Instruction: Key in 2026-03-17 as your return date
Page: home
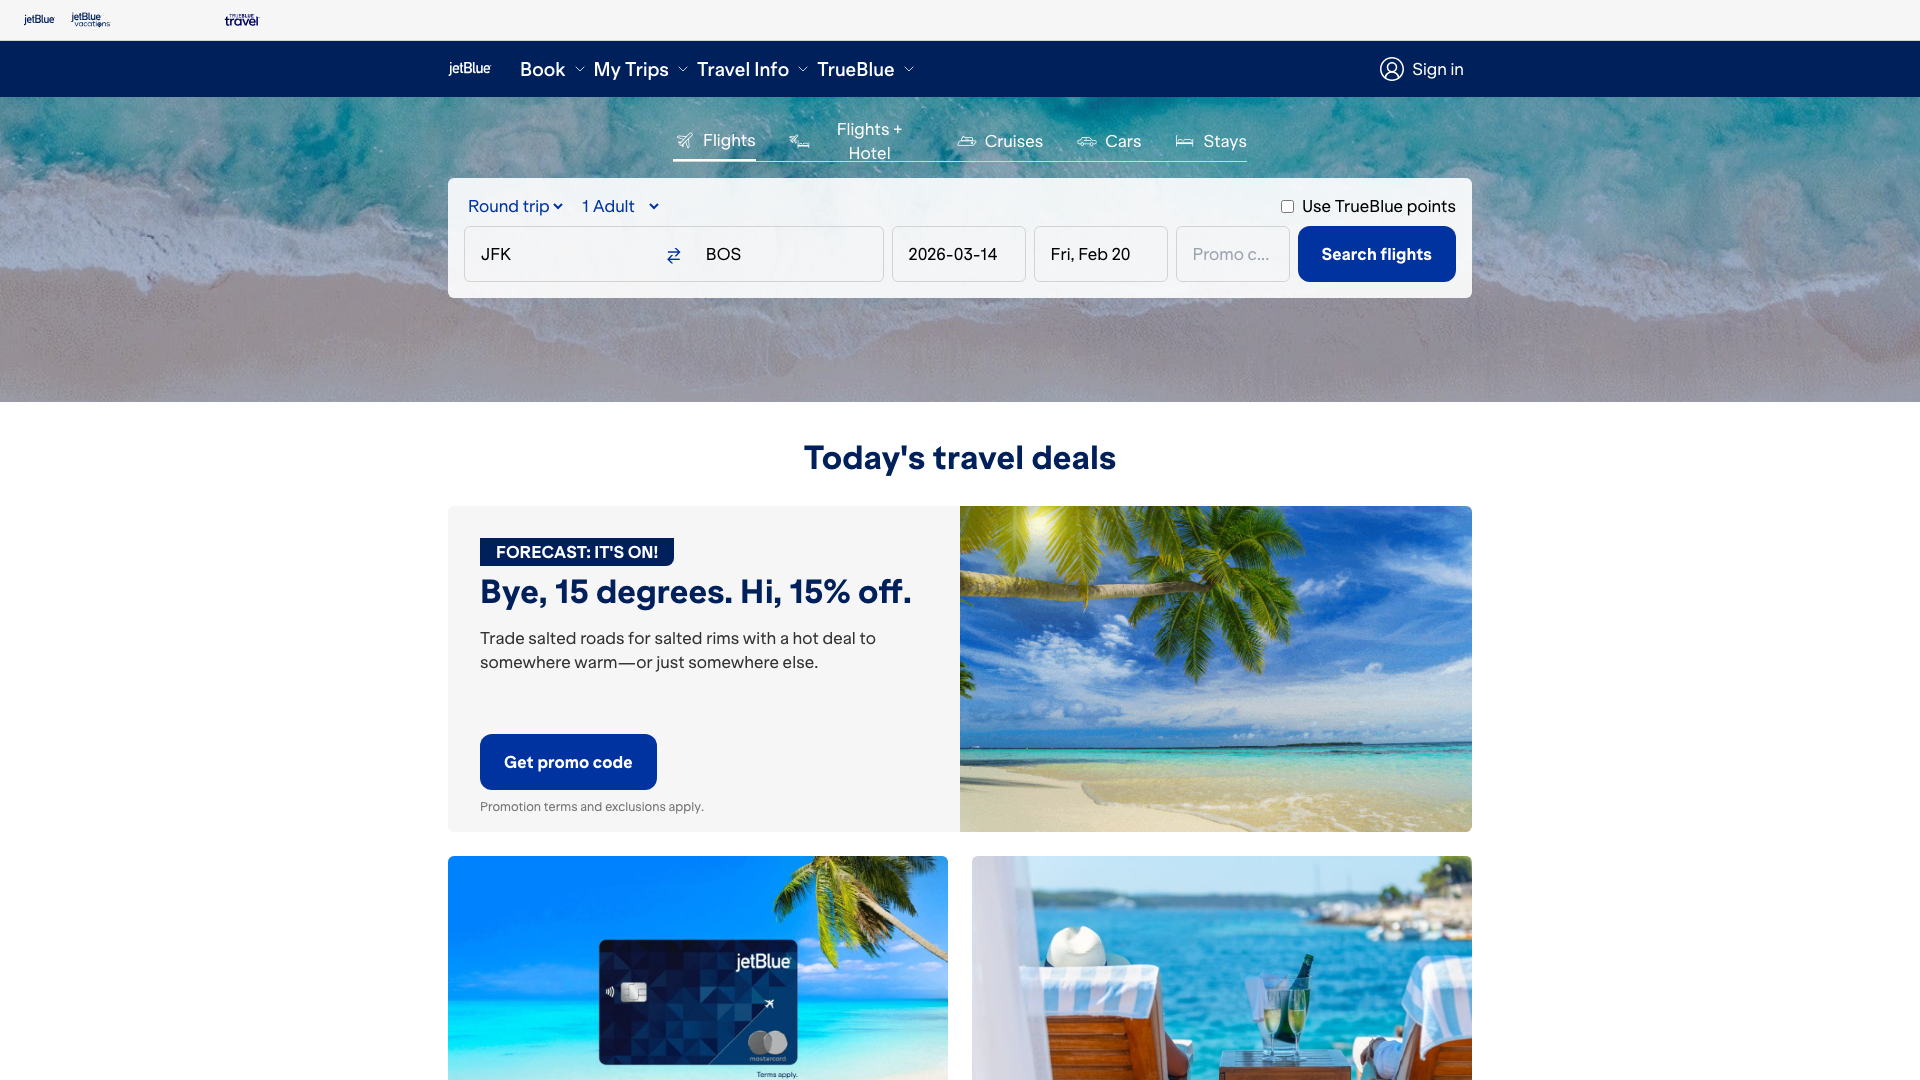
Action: type